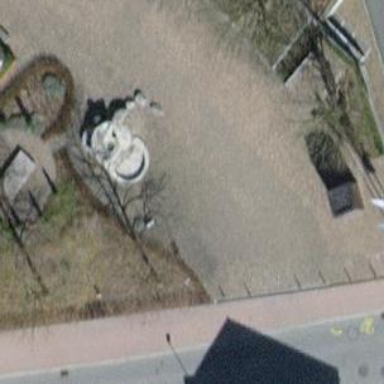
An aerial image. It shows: Beautiful fountain.